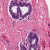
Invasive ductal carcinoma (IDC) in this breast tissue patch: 0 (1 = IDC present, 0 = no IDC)